Interaction volume radius: 10 \u00c5
Interaction volume height: 10 \u00c5
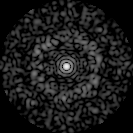
Disorder parameter: 0.8495